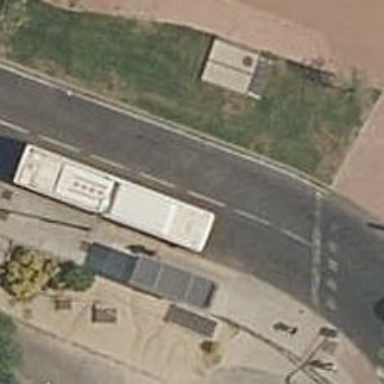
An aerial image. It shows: Public transport stop position.